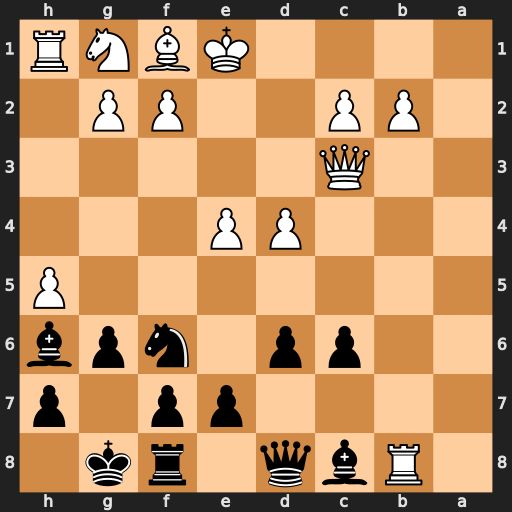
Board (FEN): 1Rbq1rk1/4pp1p/2pp1npb/7P/3PP3/2Q5/1PP2PP1/4KBNR
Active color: b
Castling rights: K
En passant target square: -
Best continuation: Nxe4 Rxc8 Qxc8